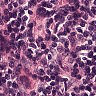
Metastatic tissue present: no